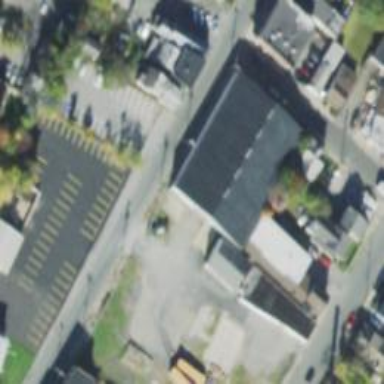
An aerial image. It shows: Warehouse building.